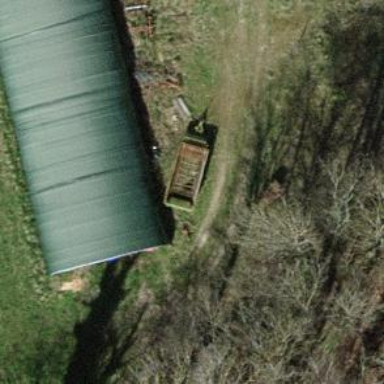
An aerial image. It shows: Field shelter amenity.